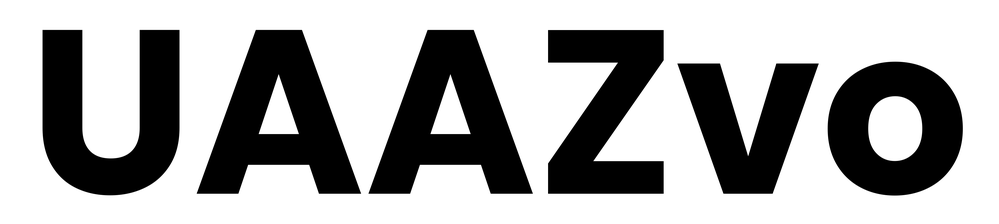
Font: Poppins-Bold